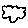
Label: cloud